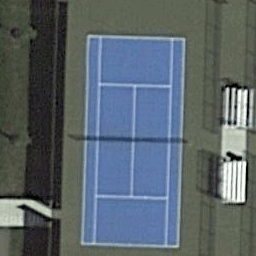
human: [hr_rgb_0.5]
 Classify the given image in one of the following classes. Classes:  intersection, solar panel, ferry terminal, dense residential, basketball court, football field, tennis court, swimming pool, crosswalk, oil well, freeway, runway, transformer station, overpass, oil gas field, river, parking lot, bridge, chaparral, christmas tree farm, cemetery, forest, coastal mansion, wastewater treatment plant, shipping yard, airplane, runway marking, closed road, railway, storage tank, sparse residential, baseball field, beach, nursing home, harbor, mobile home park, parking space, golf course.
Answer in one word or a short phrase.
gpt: tennis court